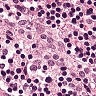
Metastatic tissue present: no